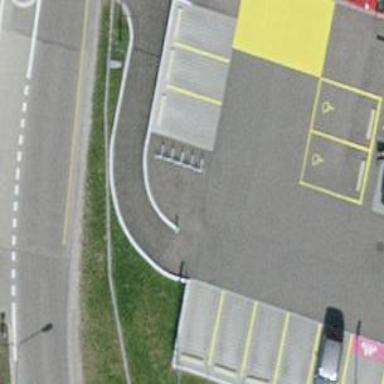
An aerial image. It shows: Bicycle parking facility.